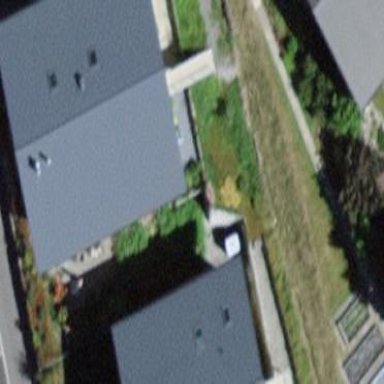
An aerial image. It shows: Residential building.